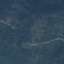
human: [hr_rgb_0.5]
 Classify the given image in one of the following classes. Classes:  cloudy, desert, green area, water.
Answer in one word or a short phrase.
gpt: green area